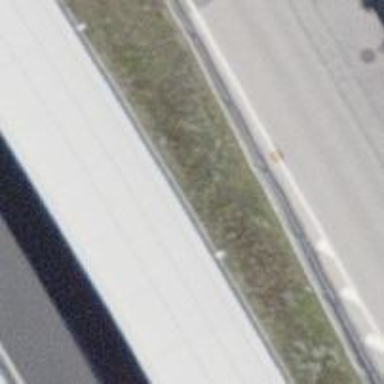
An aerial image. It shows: Asphalt motorway link.